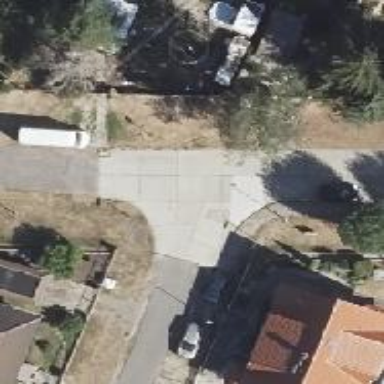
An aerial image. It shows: Residential road paved with concrete.